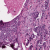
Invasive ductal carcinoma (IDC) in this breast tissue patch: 1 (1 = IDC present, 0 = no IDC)